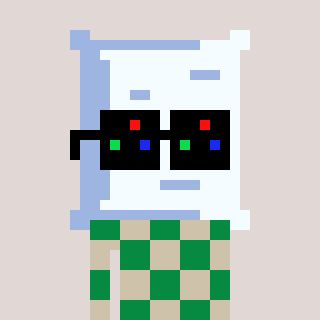
a pixel art character with square black sunglasses, a pillow-shaped head and a bege-colored body on a warm background